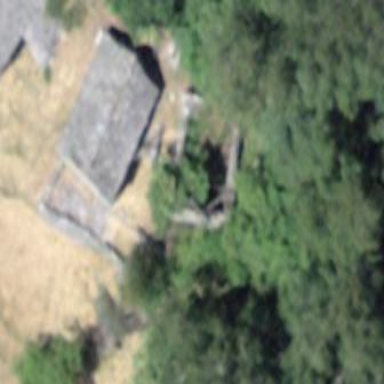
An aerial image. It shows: Cabin.